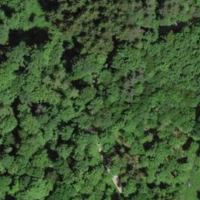
EUNIS habitat code: 41
Species observed at this site:
Lathyrus vernus
Ajuga reptans